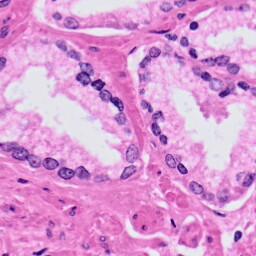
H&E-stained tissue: Prostate